Question: I have a section in the header on the right side that scales down fine with the exception of how the right block of images are moving. The images resize just fine, but once I begin to scale down, They push into the logo div and then are placed above it.
How can I position them to place under the logo and line up accordingly while staying in the header and without just turning the display to none when I reach a certain screen size?
<URL> is a link for the jsbin of those images/badges. The live site is in Wordpress and the code is too much to post. Maybe if you just use Firebug or the dev tools.
<URL> is the live version of the site.
Also as a sidenote: I have the -190px margin enabled on the live site.
Here is a screenshot just for reference:
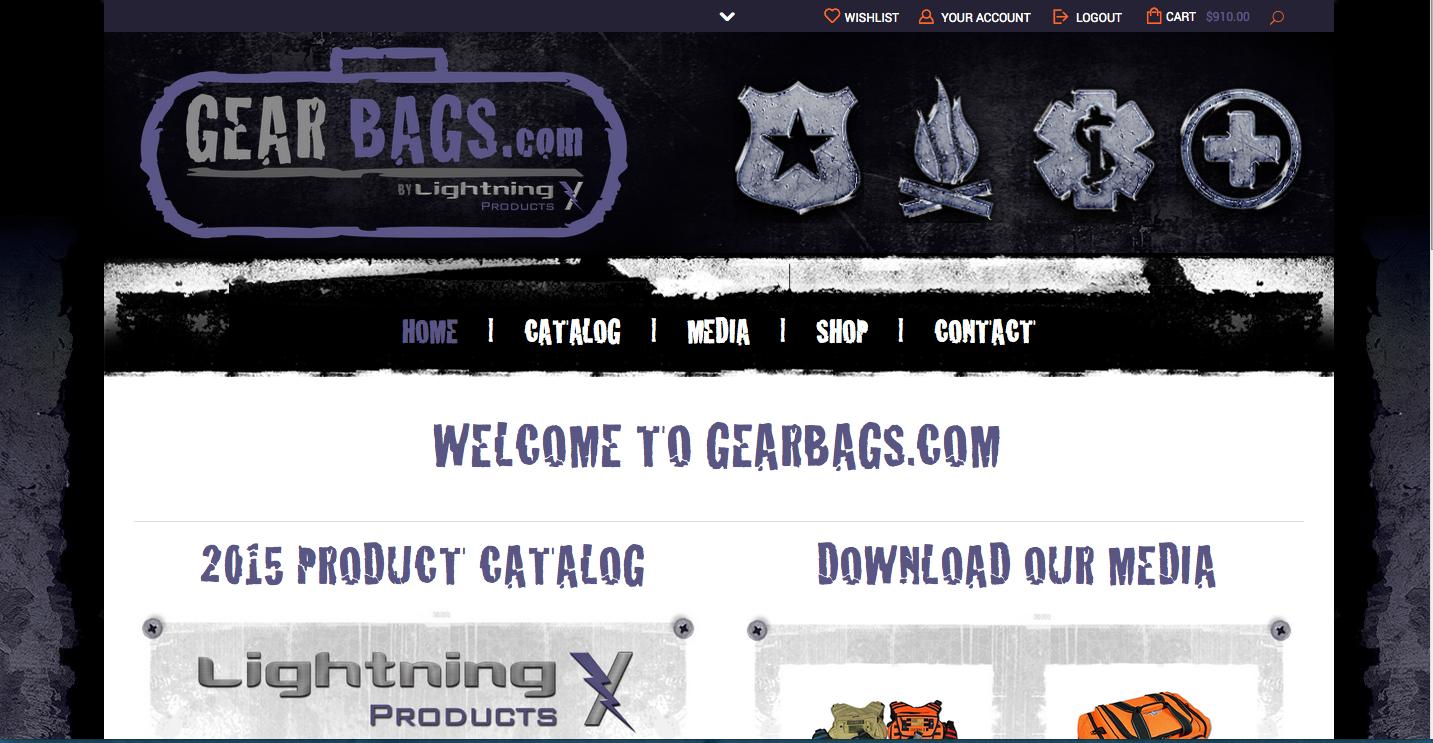
Answer: I managed to fix the issue. I added a separate media query like so:
'''
@media screen and (max-width: 479px) {
.badges-container {
position: relative;
text-align: center;
margin-top: 0px
}
.badges img {
width: 19%;
}
'''